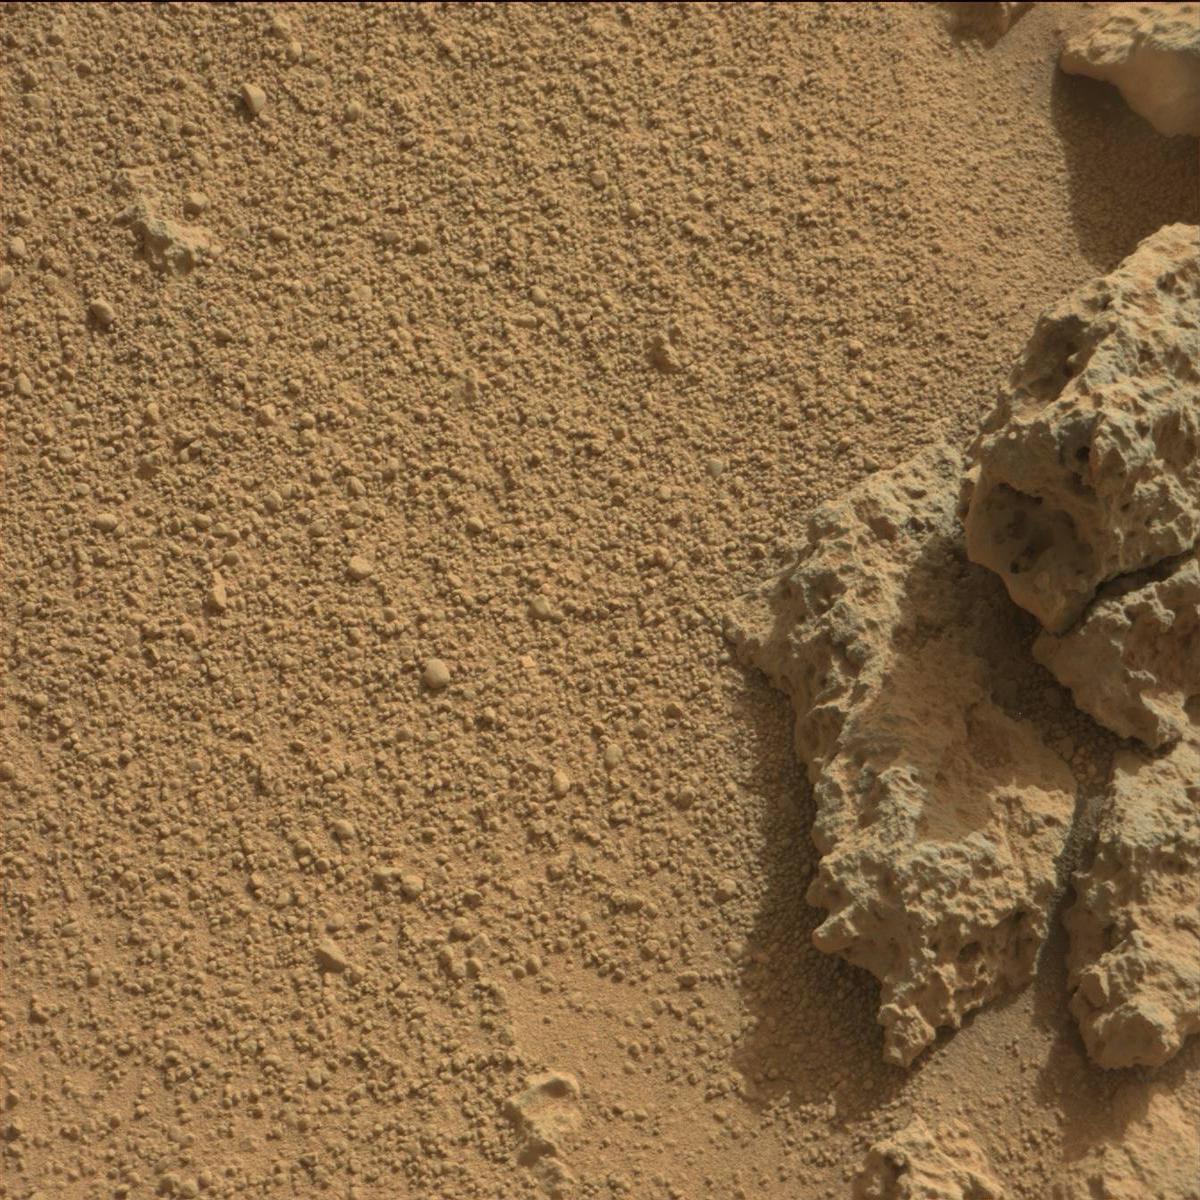
Terrain classes present: Bedrock, Rock, Sand / Soil